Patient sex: M
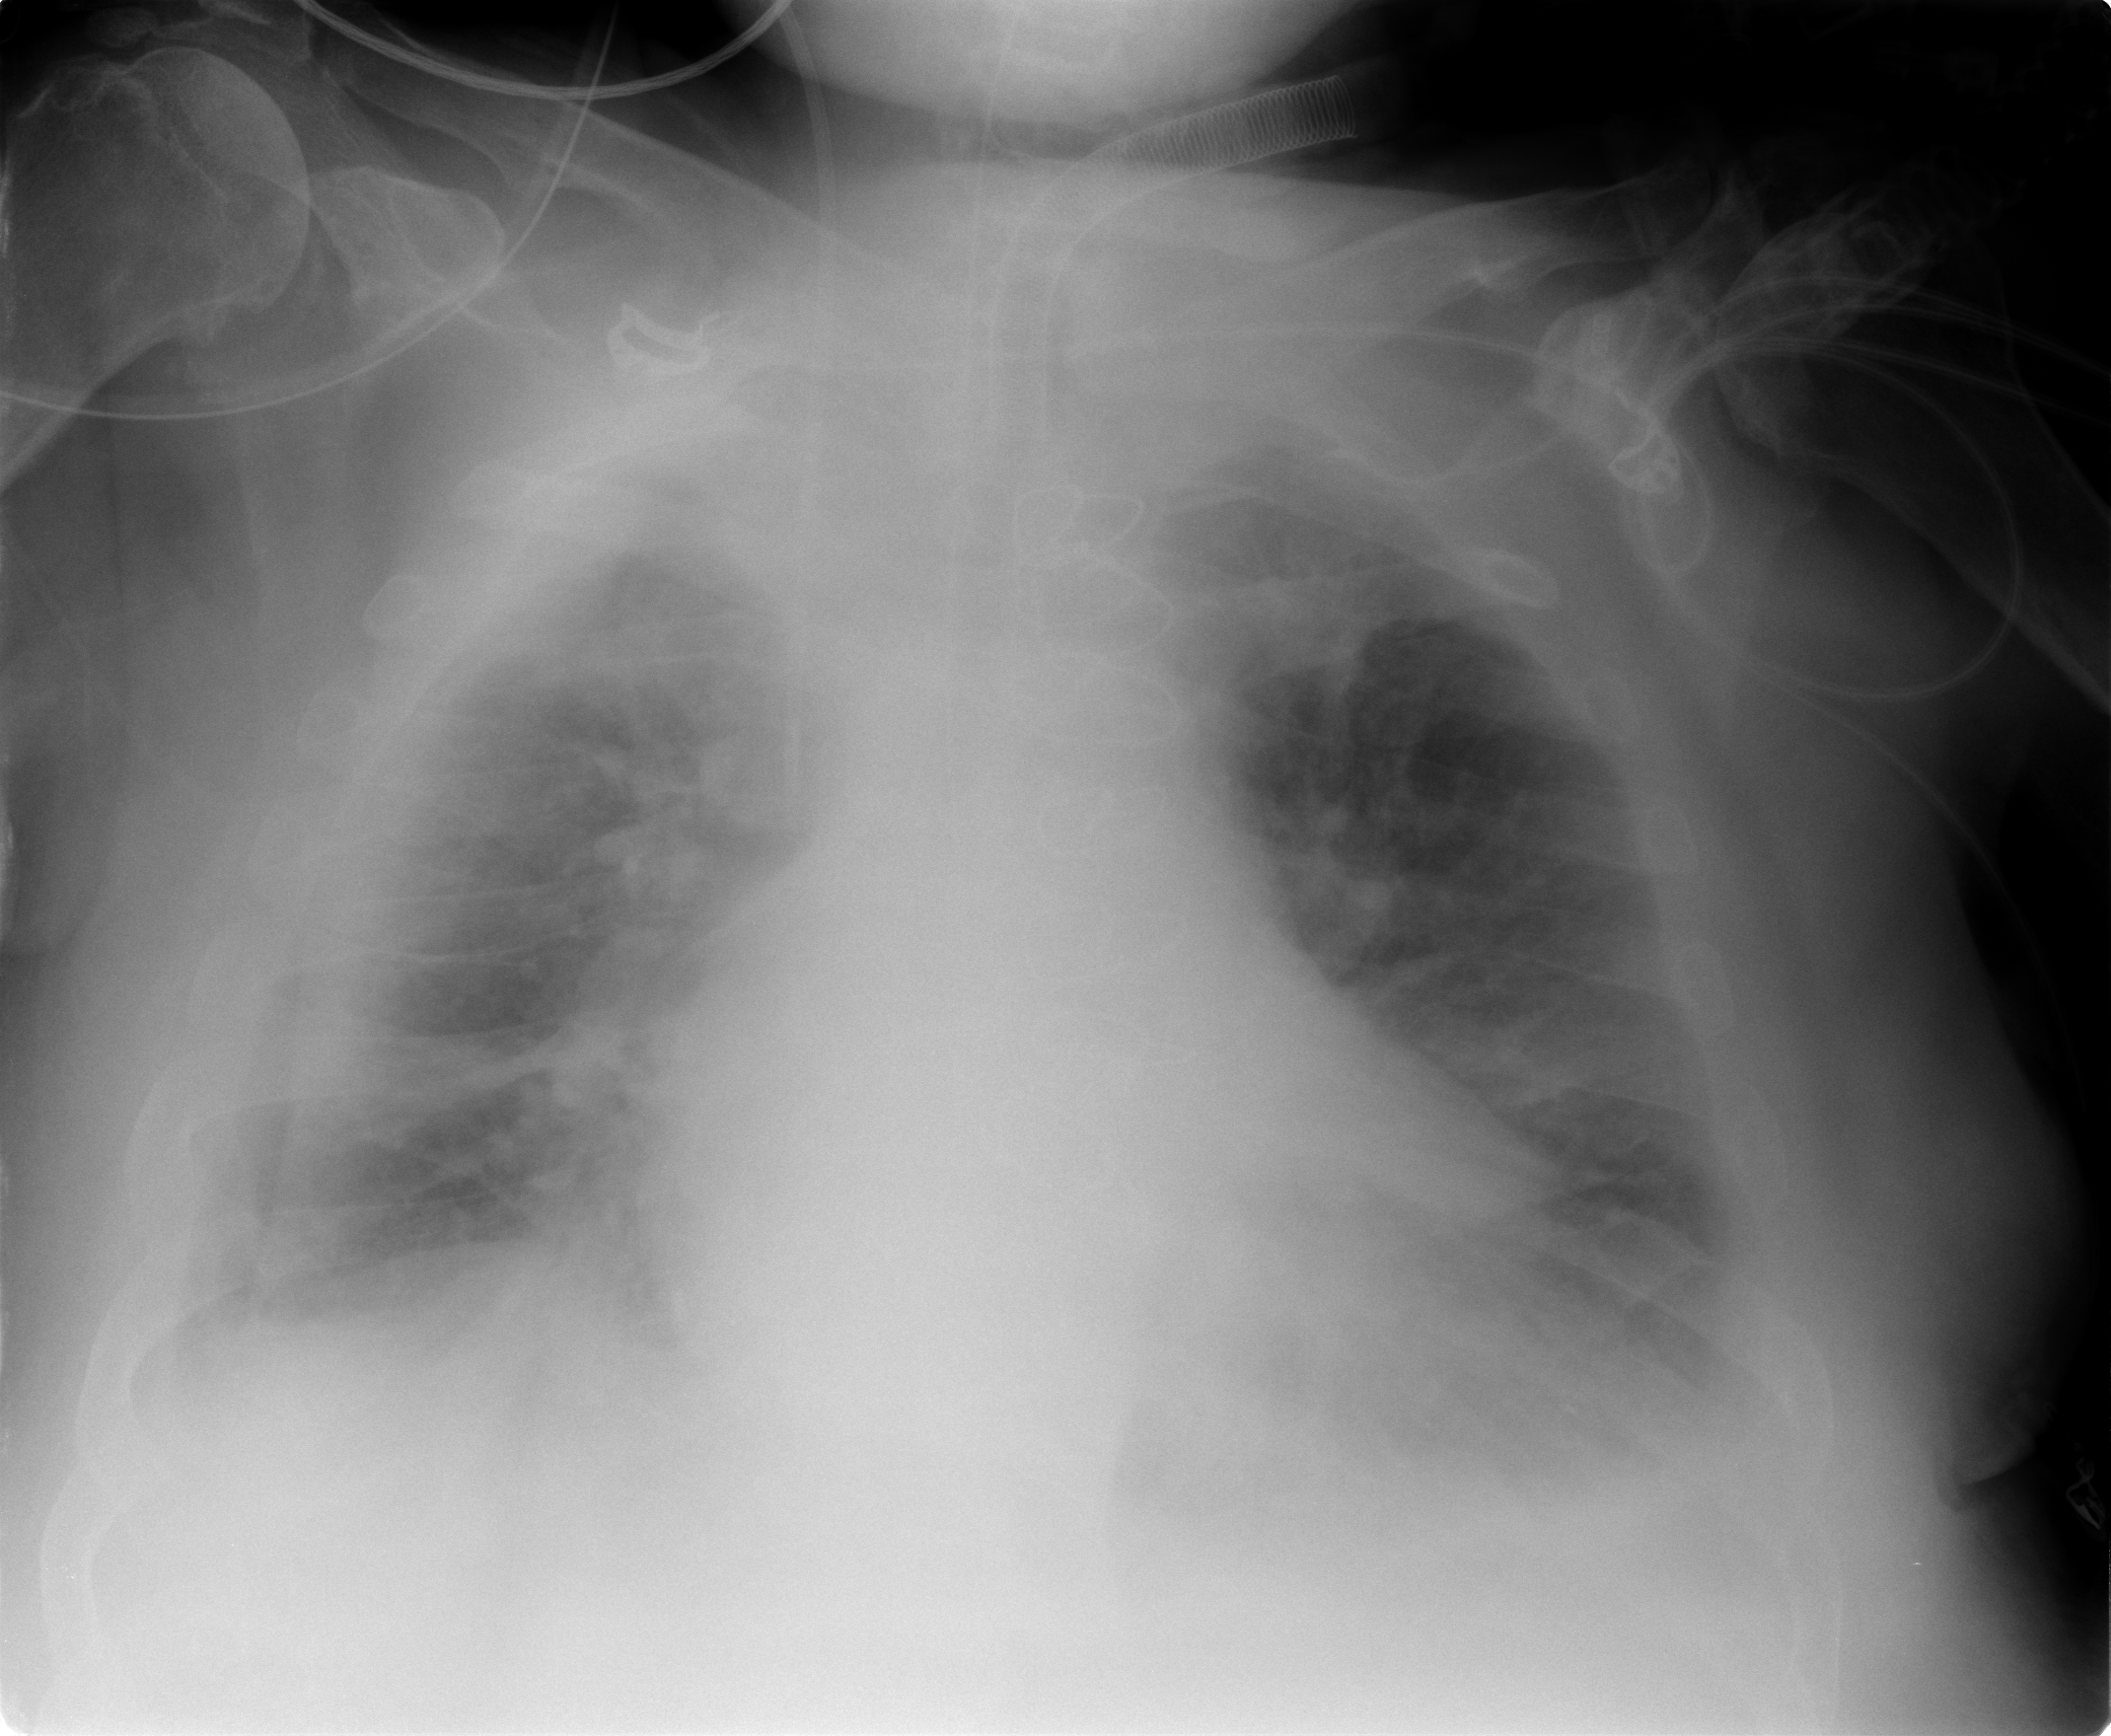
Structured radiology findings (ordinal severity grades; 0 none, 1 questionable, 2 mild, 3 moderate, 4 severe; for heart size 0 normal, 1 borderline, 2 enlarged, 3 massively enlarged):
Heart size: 2
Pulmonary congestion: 2
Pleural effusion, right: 2
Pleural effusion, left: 2
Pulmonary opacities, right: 2
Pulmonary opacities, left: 0
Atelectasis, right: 0
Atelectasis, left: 0